Question: I have a search text field. How can i place another search icon in search textfield?
Like one in this Image:

I need this Magnifying Button in my Textfield ( Which will be click-able )
Here is my Search Field: <URL>
Here is my Code :
'''
<input type="text" name="search_people" placeholder="Search for people..." class="search_container_textfield" size="30" value="" id="inputString" />
'''
'''
.search_container {
background-color: #FFFFFF;
width: 500px;
border-radius:5px 5px 5px 5px;
border:solid 1px #DFDFDF;
padding:2px;
}
.search_container_textfield {
background-color: #FFFFFF;
border: 1px solid #CCCCCC;
border-collapse: collapse;
border-radius: 5px 5px 5px 5px;
float: left;
font-size: 13px;
height: 23px;
padding: 6px 4px;
position: relative;
width: 496px;s
}
.search_container_text {
color:#006666; font-size:13px; font-weight:normal;vertical-align:top !important;
}
'''
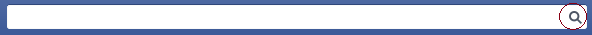
Answer: Here's a <URL>
'''
<div class="search_container">
<input type="text" name="search_people" placeholder="Search for people..." class="search_container_textfield" size="30" value="" id="inputString" />
<a href="search_people.php?id=123555"></a>
</div>
.search_container_textfield {
border: 1px solid #ccc;
border-radius: 5px 5px 5px 5px;
float: left;
font-size: 13px;
height: 23px;
padding: 6px 4px;
position: relative;
width: 496px;
}
.search_container_textfield:focus {
outline: none;
box-shadow: 0 0 2px 1px #00aeff;
}
.search_container a {
background: url(http://www.extendcomm.com/wp-content/themes/extendcomm/images/icons/icon-search.png) center no-repeat;
background-size: 30px 30px; /* background-size added because original icon is 128x128px */
display: block;
position: relative;
width: 37px;
height: 35px;
float: right;
margin: -37px -6px 0 0;
padding-left: 3px;
border: 1px solid #ccc;
border-radius: 0 5px 5px 0;
}
.search_container a:hover {
background: #e8e8e8 url(http://www.extendcomm.com/wp-content/themes/extendcomm/images/icons/icon-search.png) center no-repeat;
background-size: 30px 30px; /* background-size added because original icon is 128x128px */
}
'''
Final result

And if you want to search id's from search filed below is jQuery solution
'''
$(function() {
$('.search_container a').hover(function() {
var id = $('.search_container_textfield').val();
$(this).attr('href', 'search_people.php?id='+id);
});
});
'''